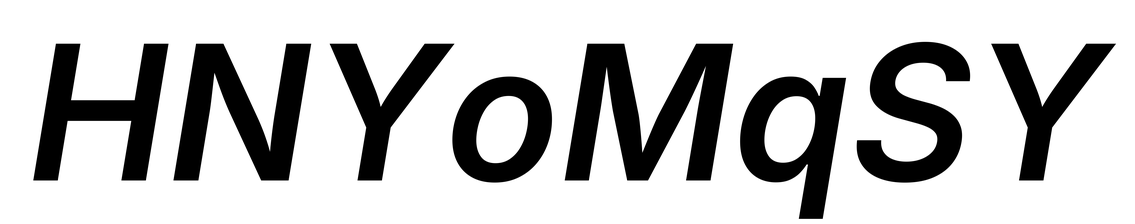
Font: Inter-Italic_SemiBold_Italic